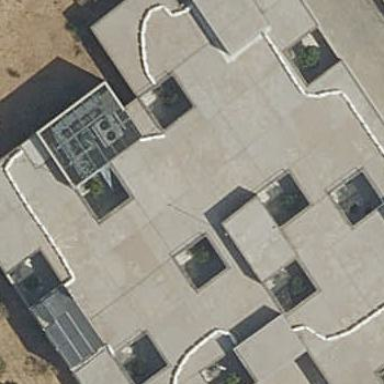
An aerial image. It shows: Public building.